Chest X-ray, PA view. Patient: 56 years old, sex M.
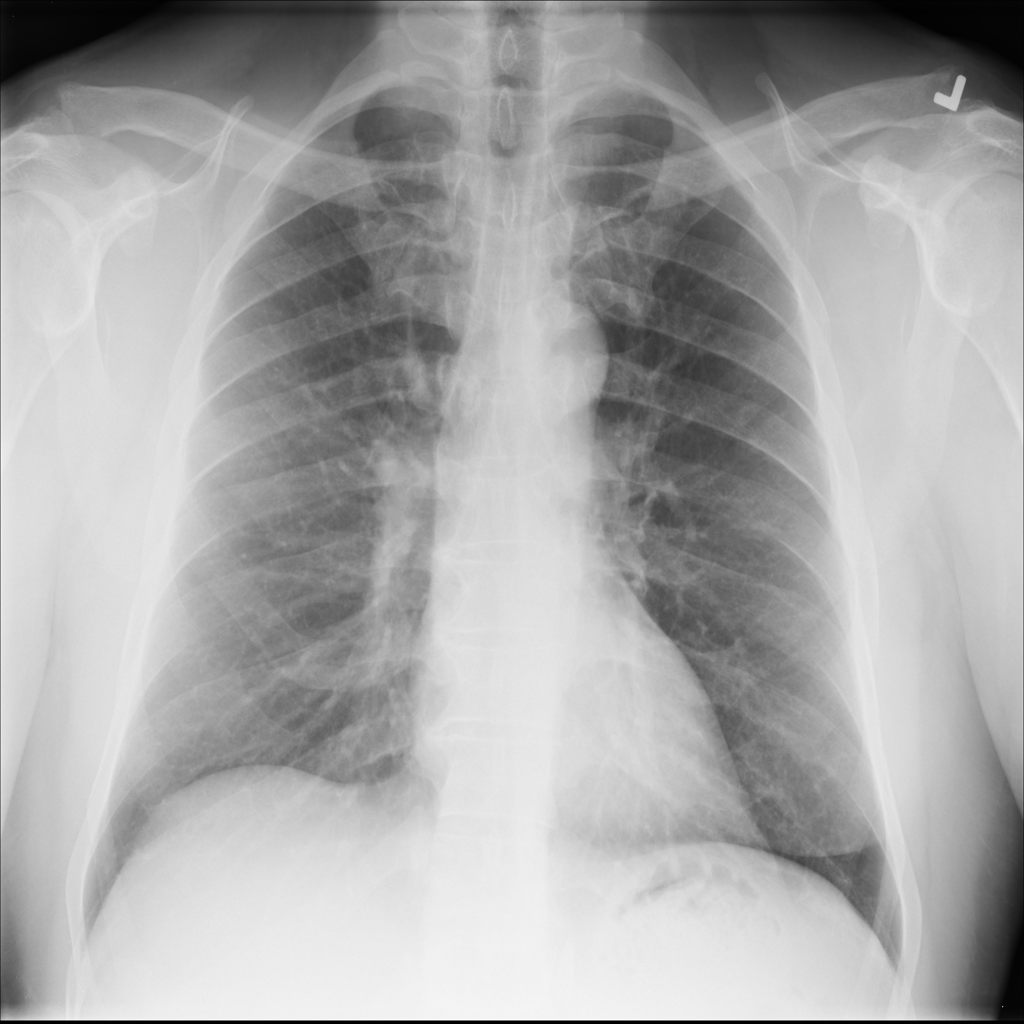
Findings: No Finding